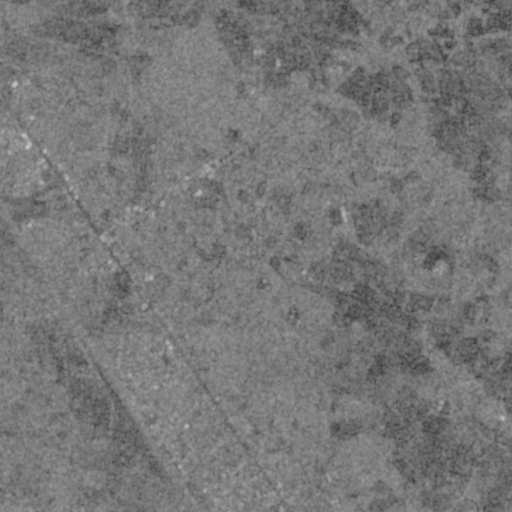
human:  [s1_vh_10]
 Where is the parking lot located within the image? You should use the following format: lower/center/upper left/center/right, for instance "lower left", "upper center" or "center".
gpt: The parking lot is located in the center of the image.
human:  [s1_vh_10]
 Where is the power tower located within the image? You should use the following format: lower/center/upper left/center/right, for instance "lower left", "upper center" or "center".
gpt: The power tower is located in the upper of the image.
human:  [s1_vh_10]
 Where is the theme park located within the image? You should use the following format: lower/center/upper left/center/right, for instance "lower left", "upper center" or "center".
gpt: The theme park is located in the center of the image.
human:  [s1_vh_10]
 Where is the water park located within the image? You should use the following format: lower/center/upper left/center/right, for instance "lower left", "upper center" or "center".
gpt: The water park is located in the center of the image.
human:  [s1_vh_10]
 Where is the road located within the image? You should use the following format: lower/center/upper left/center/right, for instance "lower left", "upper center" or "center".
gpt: There is no road in the image.

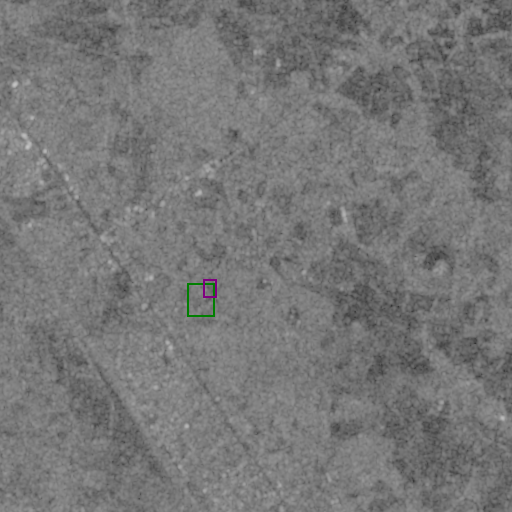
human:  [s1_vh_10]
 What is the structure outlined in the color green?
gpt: The structure outlined in green is a theme park.
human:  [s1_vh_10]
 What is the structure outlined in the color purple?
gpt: The structure outlined in purple is a water park.
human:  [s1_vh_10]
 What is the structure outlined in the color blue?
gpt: There is no blue outline.